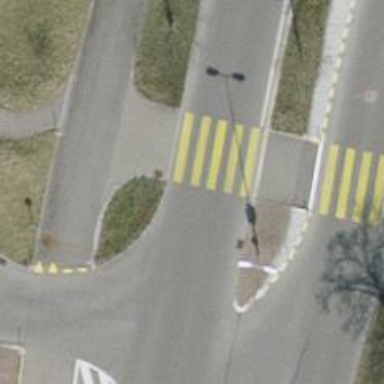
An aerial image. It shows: Crossing on the road.